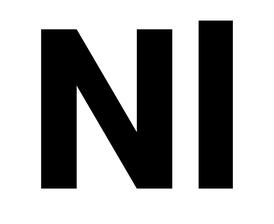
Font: Roboto_ExtraBold